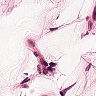
Metastatic tissue present: no